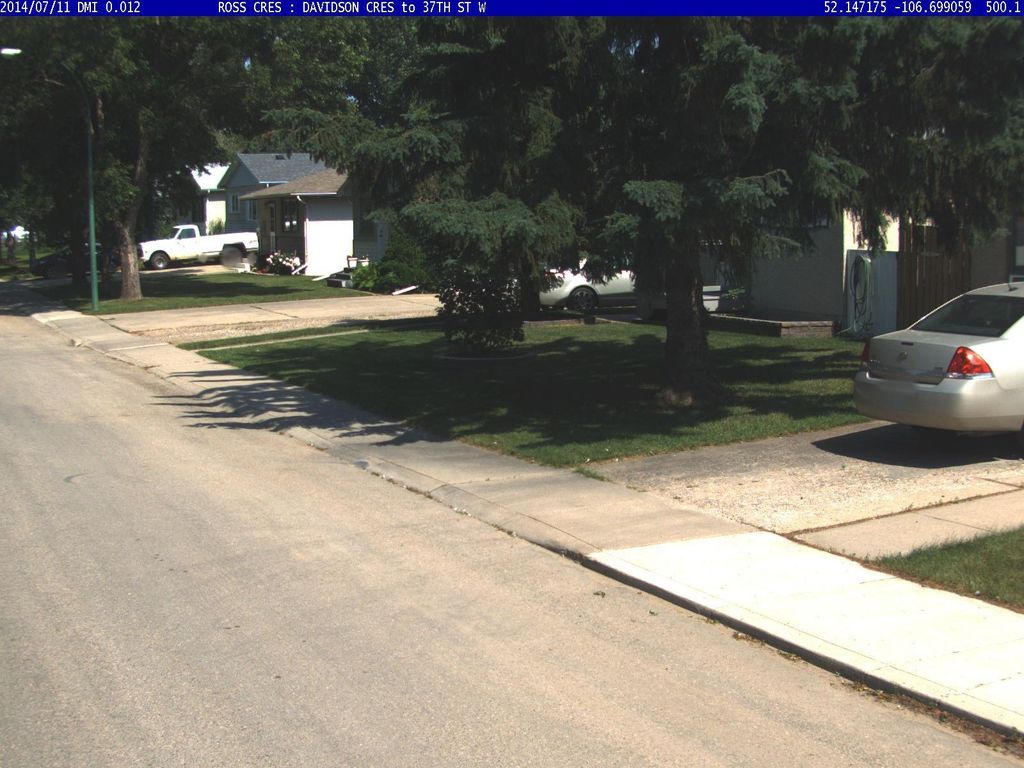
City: saskatoon